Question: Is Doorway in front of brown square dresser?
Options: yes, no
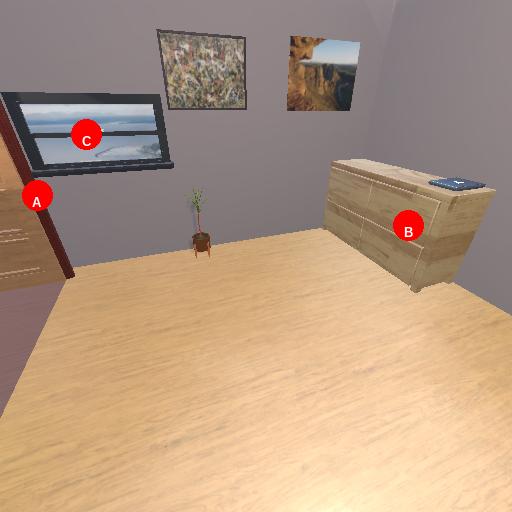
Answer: yes